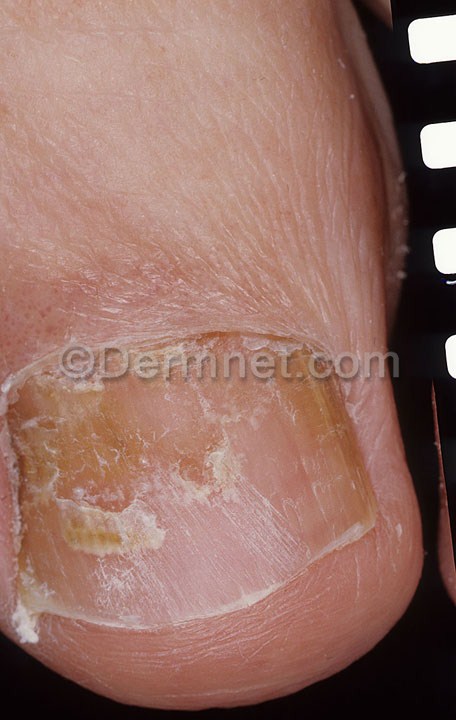
Disease: Nail Fungus and other Nail Disease